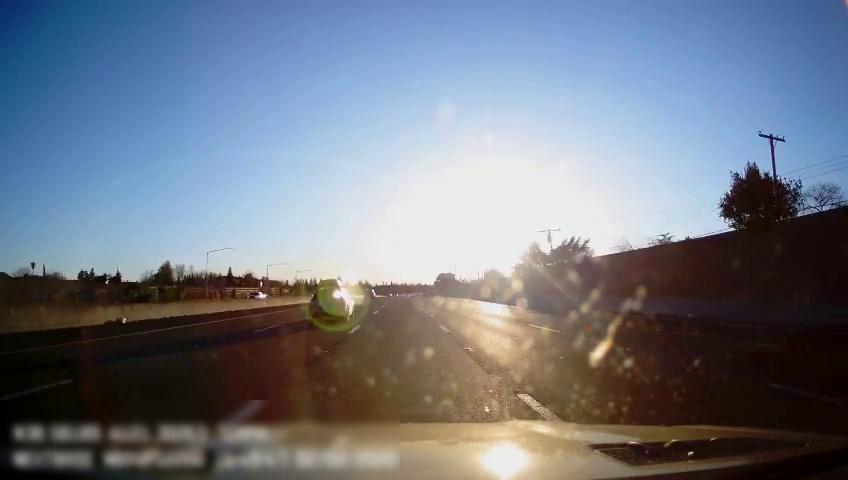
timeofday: Day
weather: Sunny
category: Drivable Space
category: Vehicles | SUV
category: Vehicles | SUV
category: Vehicles | Truck
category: Lanes | Alternate Lane
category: Lanes | Alternate Lane
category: Lanes | Current Lane
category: Lanes | Current Lane
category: Lanes | Alternate Lane
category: Lanes | Alternate Lane